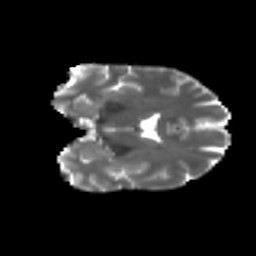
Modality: T2w
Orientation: coronal
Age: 51
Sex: female
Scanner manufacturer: ge
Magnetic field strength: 3 T
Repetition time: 7.8 s
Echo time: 0.0606 s